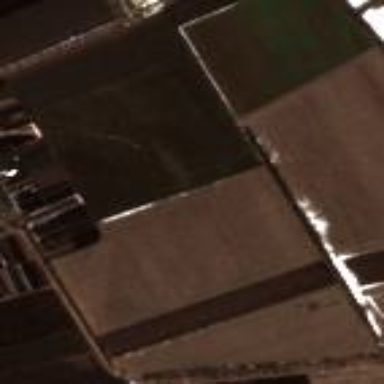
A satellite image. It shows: Picturesque farmland scene.